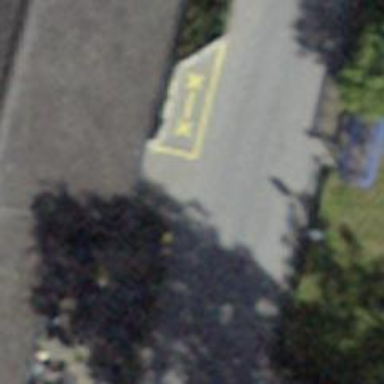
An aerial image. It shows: Bus stop with platform for public transport.